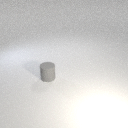
small gray rubber cylinder